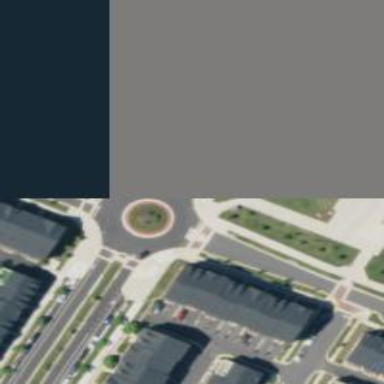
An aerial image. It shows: Residential road with roundabout.